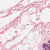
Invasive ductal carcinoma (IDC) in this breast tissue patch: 0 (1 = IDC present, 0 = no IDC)